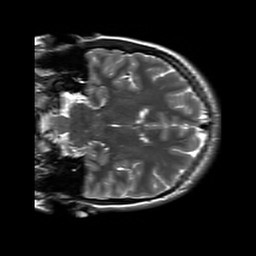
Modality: T2w
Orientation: coronal
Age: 21
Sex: female
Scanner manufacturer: siemens
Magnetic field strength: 3 T
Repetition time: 8.53 s
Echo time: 0.091 s